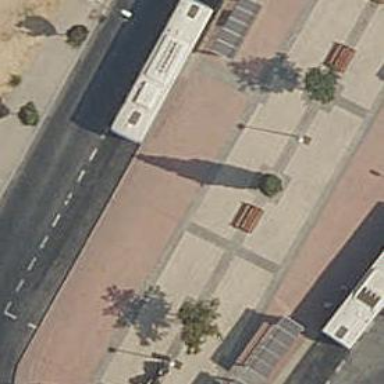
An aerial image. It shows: Bench for seating.